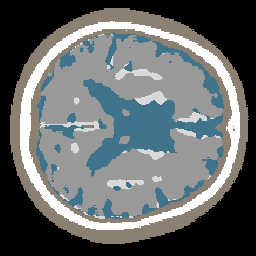
Label: no_lesion